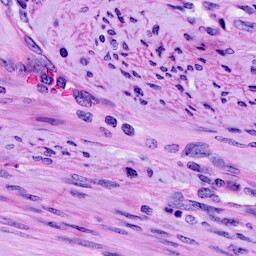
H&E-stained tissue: Cervix